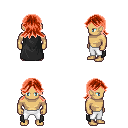
a pixel art fantasy rpg character, male body template, human, tanned skin, black cape, white pants, red loose hair, four views (front, back, left, right), 2x2 character sprite sheet, small pixel art, hard edges, no anti-aliasing